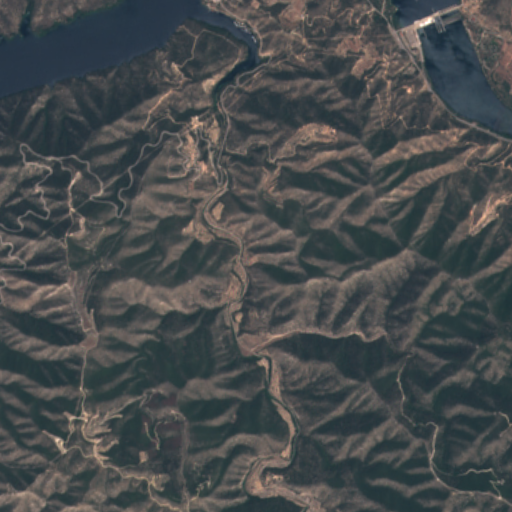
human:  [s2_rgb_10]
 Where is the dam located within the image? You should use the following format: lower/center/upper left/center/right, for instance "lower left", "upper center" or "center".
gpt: The dam is located in the upper right of the image.
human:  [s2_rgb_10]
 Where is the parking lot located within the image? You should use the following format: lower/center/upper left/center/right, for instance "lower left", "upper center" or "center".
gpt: The parking lot is located in the center left of the image.
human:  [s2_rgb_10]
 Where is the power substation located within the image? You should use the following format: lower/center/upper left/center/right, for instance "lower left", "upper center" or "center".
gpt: The power substation is located in the upper right of the image.
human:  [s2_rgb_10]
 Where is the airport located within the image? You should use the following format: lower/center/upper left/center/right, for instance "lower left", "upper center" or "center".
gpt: There is no airport in the image.